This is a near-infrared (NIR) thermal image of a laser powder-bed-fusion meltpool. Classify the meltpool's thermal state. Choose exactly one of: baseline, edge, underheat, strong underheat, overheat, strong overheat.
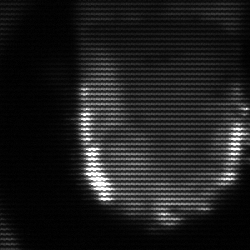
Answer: baseline